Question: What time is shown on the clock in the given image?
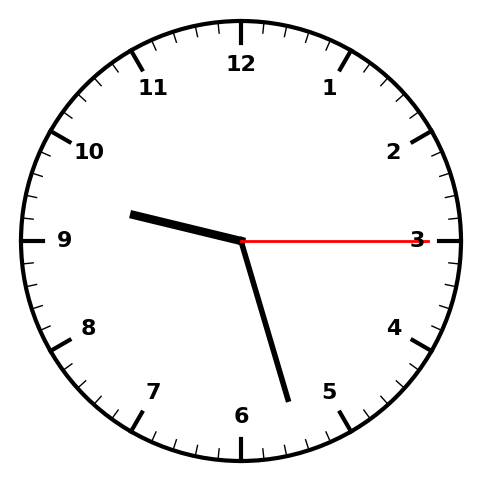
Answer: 09:27:15